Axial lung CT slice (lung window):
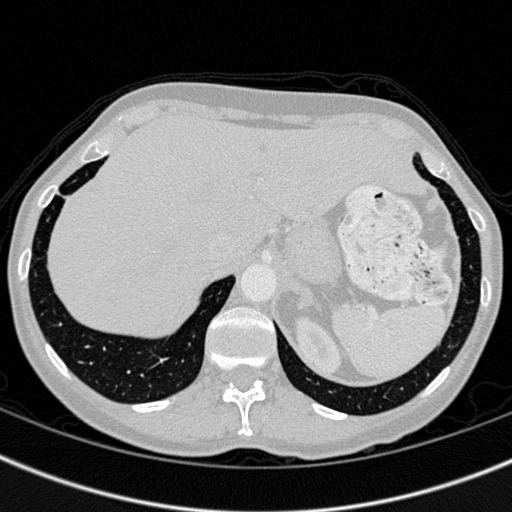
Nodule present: no